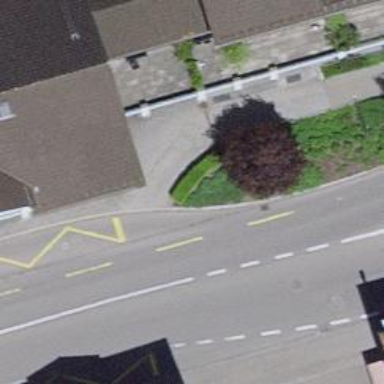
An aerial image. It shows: Bus stop with sheltered platform for public transport.